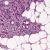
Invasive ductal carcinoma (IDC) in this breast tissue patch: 1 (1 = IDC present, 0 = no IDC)